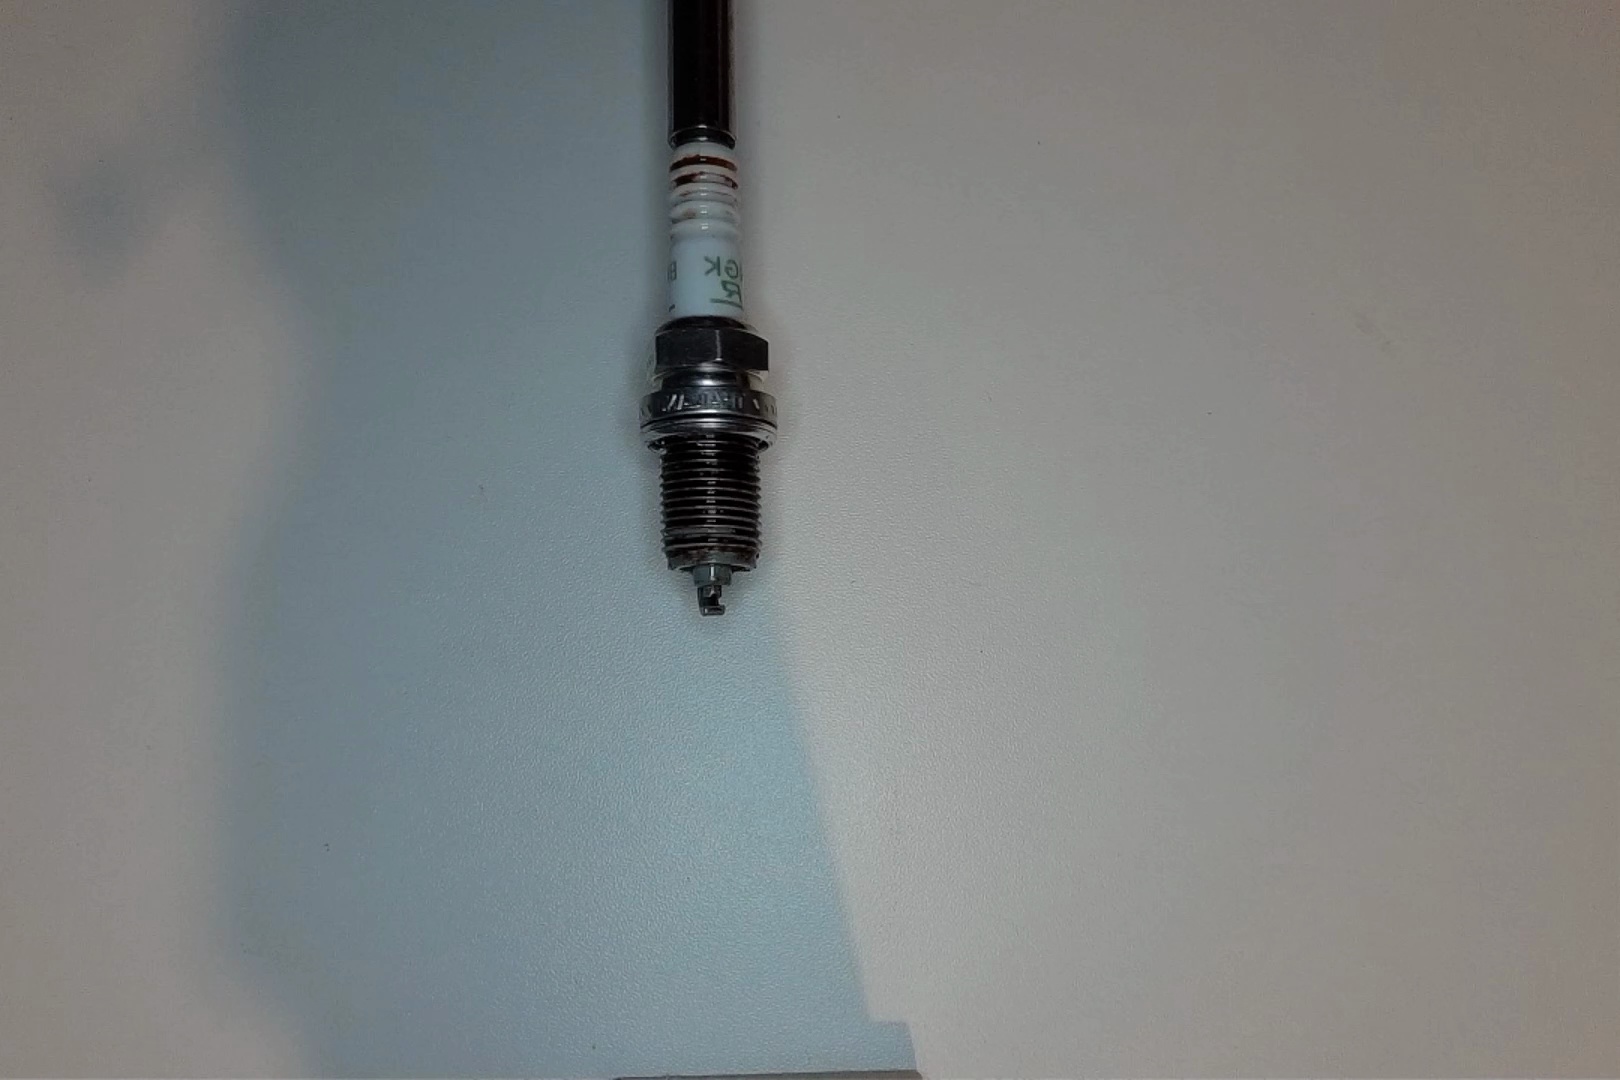
Label: anomaly